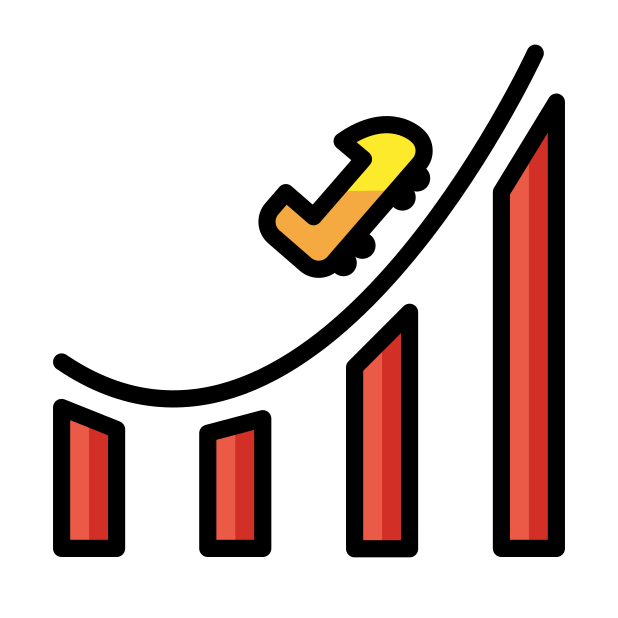
Emoji: 🎢
Name: roller coaster
Unicode: 0x1f3a2